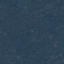
Land use / land cover: Forest